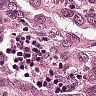
Metastatic tissue present: yes